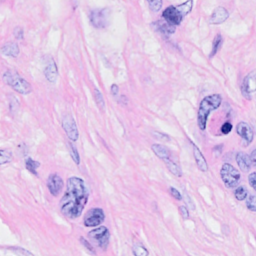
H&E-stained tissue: Breast